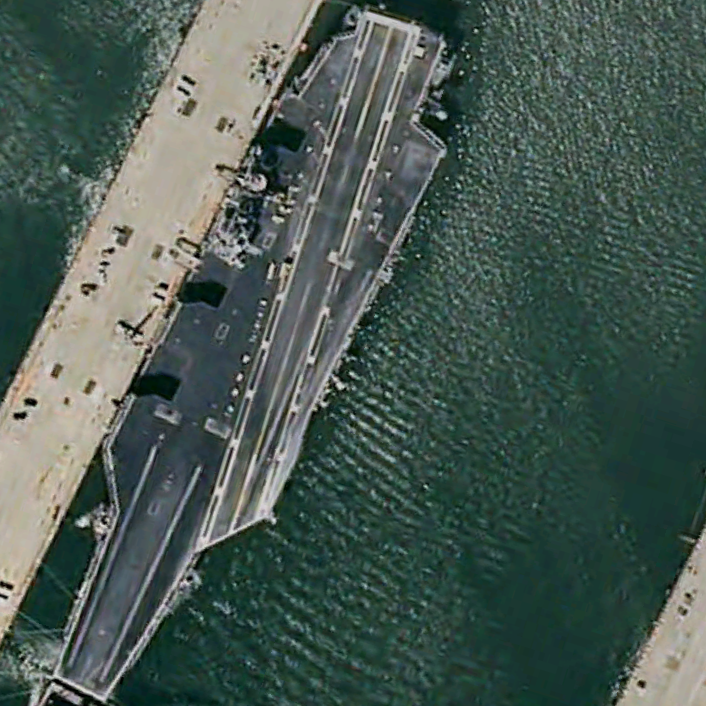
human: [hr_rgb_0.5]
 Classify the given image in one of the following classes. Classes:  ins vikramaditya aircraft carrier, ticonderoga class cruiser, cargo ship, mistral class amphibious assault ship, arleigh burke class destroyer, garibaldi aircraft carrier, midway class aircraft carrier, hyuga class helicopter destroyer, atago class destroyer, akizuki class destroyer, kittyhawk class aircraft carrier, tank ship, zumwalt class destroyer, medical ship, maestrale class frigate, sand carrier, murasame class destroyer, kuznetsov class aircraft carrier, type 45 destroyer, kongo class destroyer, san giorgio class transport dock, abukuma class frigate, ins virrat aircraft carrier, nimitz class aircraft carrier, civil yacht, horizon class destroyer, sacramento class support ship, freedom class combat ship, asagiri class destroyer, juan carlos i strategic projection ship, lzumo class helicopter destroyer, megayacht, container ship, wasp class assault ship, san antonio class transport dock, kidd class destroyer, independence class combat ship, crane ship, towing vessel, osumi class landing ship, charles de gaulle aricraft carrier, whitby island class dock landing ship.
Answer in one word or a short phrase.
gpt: Nimitz class aircraft carrier